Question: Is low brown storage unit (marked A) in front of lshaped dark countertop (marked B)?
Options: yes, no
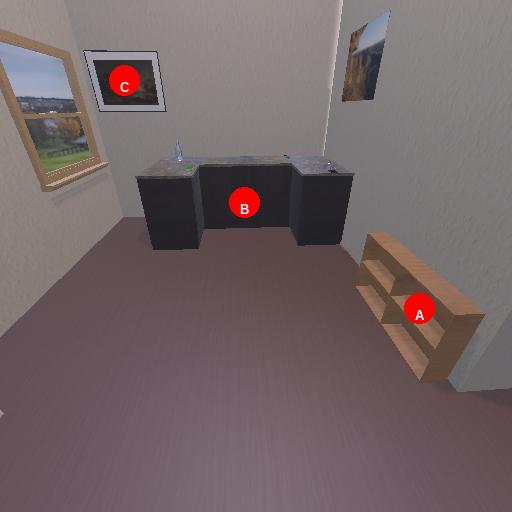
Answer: yes